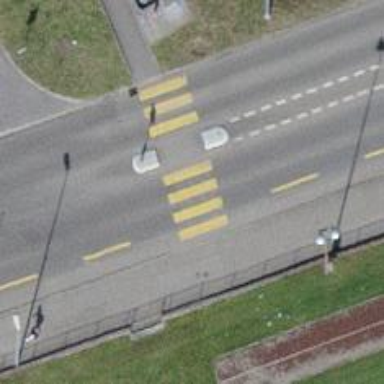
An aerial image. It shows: Asphalt residential road with dedicated cycle lane.